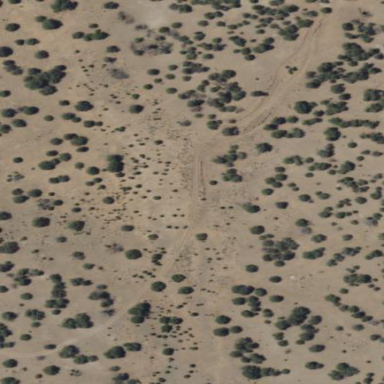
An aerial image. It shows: Area covered in scrub vegetation.